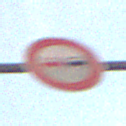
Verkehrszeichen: Ueberholverbot
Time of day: SunriseSunset
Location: Outdoor (Nature)
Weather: PartlyCloudy
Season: NotSpecified
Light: Natural